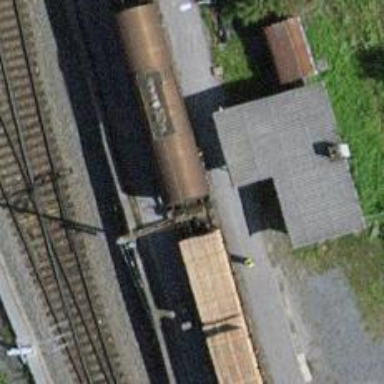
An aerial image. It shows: Hump on the railway.